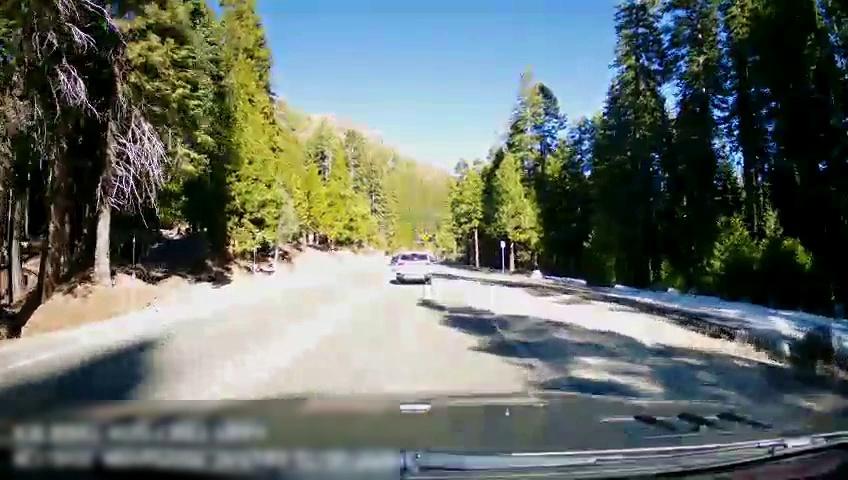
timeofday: Day
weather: Sunny
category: Drivable Space
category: Vehicles | SUV
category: Lanes | Opposite Lane
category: Lanes | Current Lane
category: Traffic | Signs